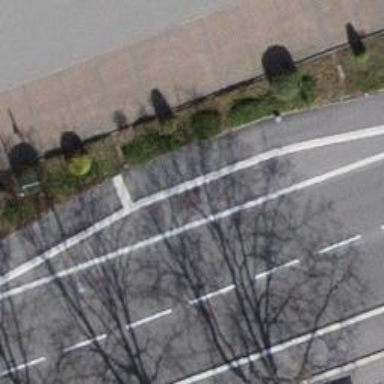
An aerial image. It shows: Bus stop with platform for public transport.